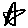
Label: star